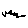
Label: zigzag